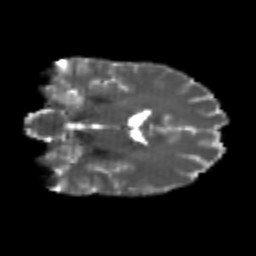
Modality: T2w
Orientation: coronal
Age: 24
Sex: female
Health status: healthy
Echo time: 0.074 s